Interaction volume radius: 10 \u00c5
Interaction volume height: 15 \u00c5
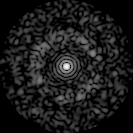
Disorder parameter: 0.8286